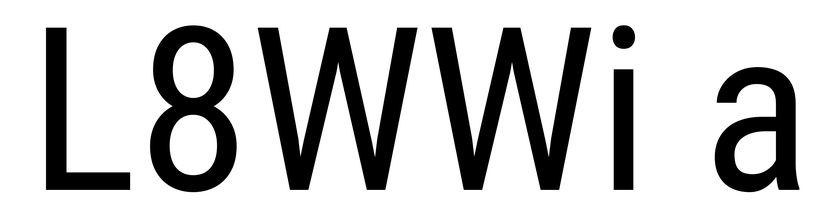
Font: Roboto_Condensed_Regular